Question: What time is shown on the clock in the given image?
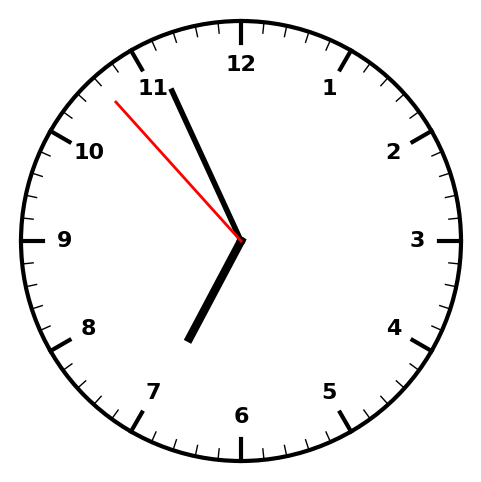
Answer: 06:55:53